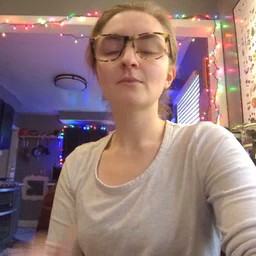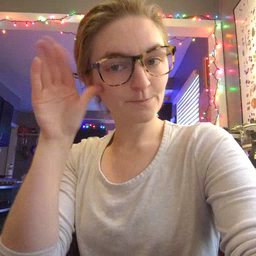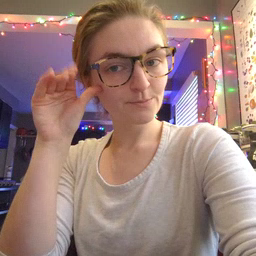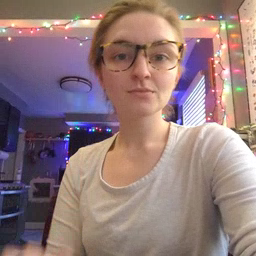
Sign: donkey